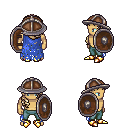
a pixel art fantasy rpg character, male body template, human, tanned skin, blue tattered cape, teal pants, white blonde right-swept hairstyle, chain helm, gold boots, shield, four views (front, back, left, right), 2x2 character sprite sheet, small pixel art, hard edges, no anti-aliasing